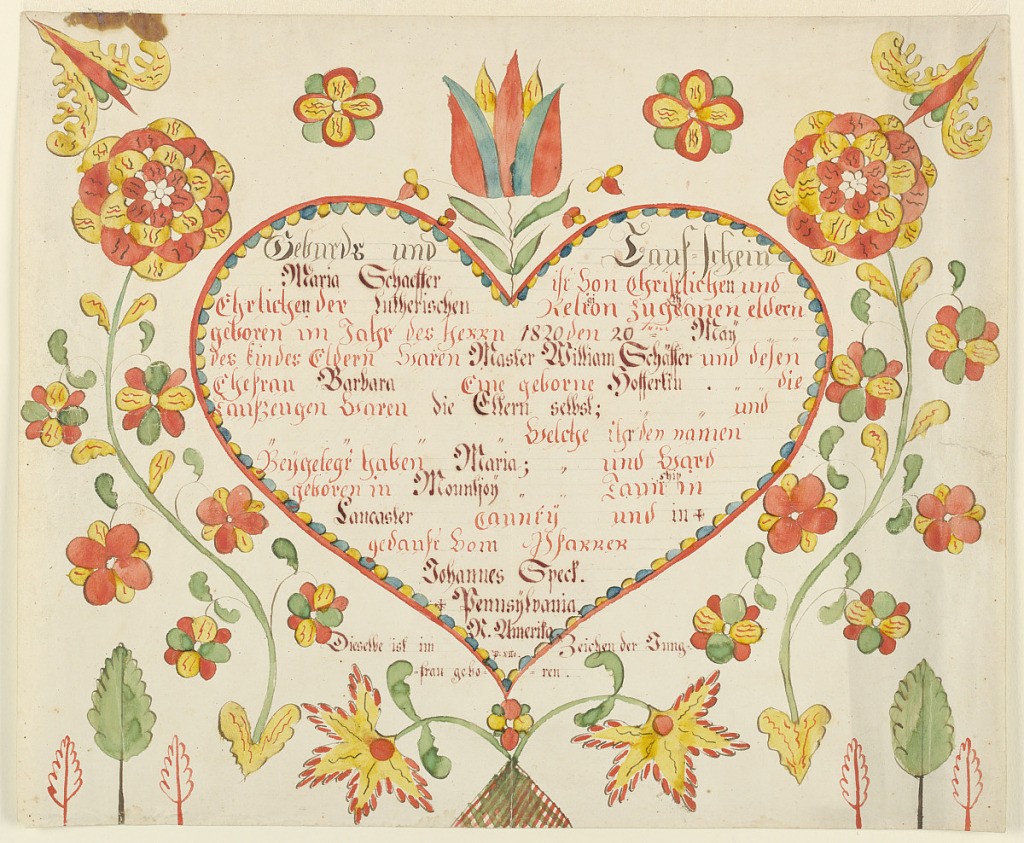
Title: Fraktur: Baptismal Certificate of Maria Schaeffer
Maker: P. Otto
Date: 1820
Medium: Brush and watercolor, pen and ink, graphite on paper
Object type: Calligraphy
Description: Stylized floral motifs surround a heart-shaped area inscribed in German script.